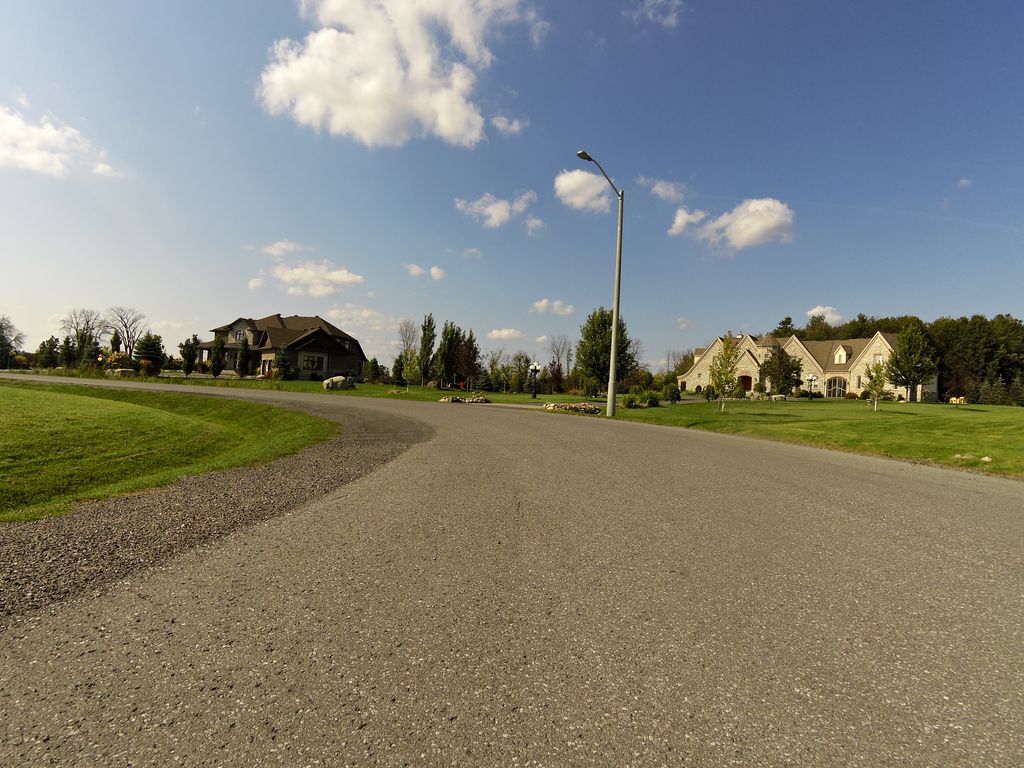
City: ottawa-gatineau